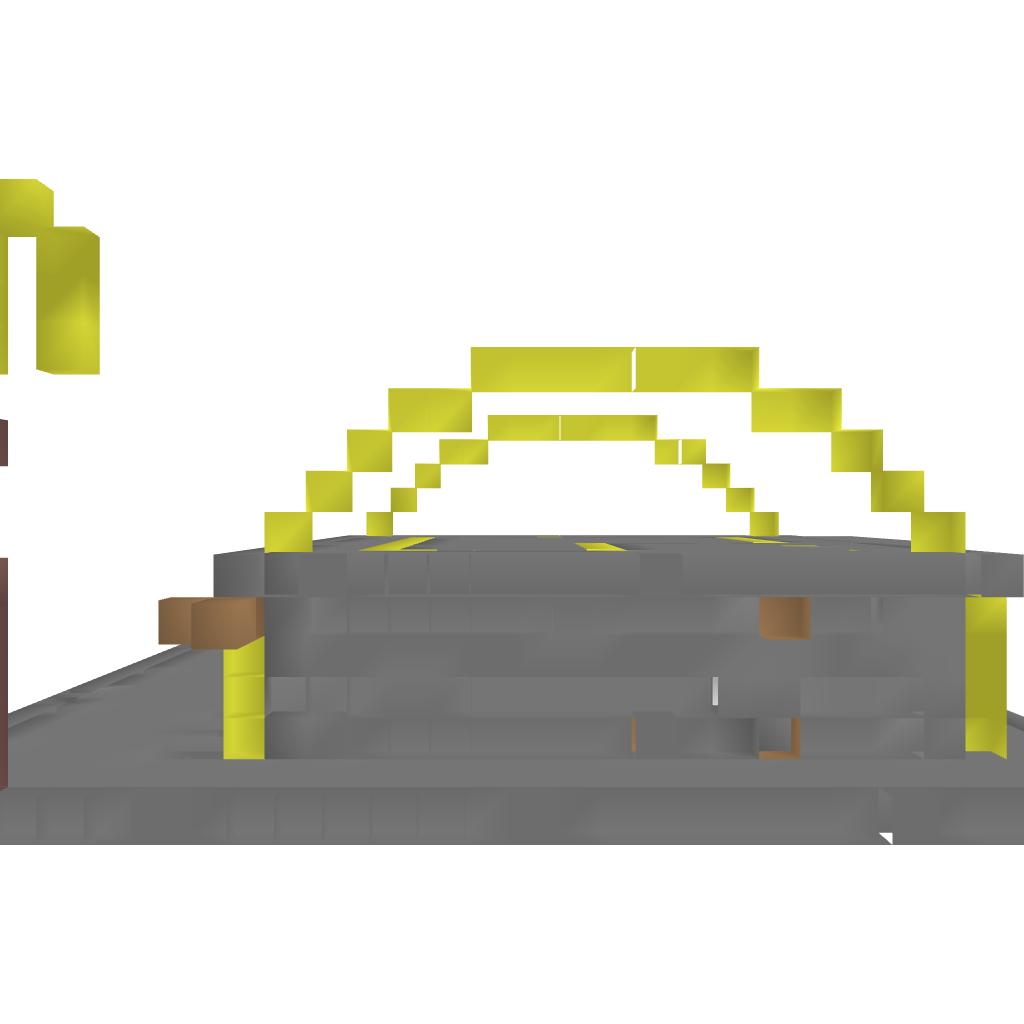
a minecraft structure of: Classic McDonalds good quality